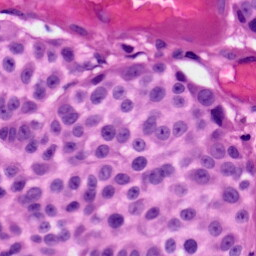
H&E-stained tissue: Skin